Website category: jobs
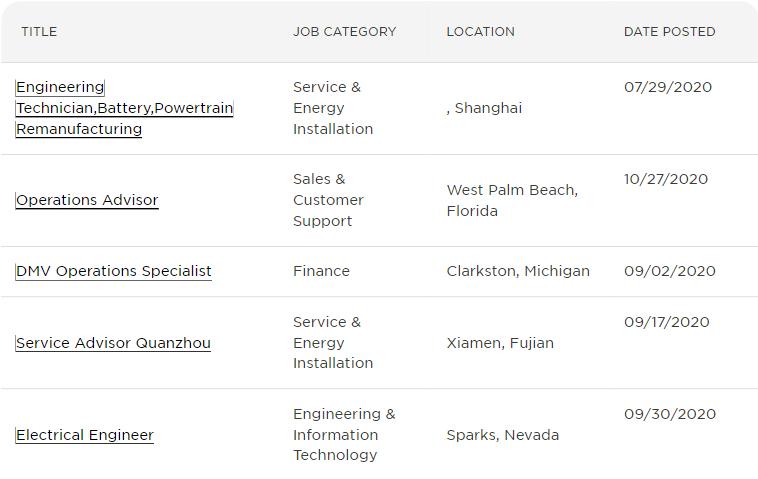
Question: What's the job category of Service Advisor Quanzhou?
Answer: Service & Energy Installation

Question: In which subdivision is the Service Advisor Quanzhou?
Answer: Service & Energy Installation

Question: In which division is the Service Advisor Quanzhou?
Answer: Service & Energy Installation

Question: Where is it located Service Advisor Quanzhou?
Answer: Service & Energy Installation

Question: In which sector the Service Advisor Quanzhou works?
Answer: Service & Energy Installation

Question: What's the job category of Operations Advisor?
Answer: Sales & Customer Support

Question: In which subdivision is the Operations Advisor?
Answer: Sales & Customer Support

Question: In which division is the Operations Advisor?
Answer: Sales & Customer Support

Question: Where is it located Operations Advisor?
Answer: Sales & Customer Support

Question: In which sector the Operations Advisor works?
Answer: Sales & Customer Support

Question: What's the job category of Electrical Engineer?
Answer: Engineering & Information Technology

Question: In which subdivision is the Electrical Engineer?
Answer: Engineering & Information Technology

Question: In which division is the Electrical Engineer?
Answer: Engineering & Information Technology

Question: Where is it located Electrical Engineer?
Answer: Engineering & Information Technology

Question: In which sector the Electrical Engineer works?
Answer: Engineering & Information Technology

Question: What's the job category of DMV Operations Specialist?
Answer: Finance

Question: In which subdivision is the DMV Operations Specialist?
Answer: Finance

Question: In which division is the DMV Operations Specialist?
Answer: Finance

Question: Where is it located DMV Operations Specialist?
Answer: Finance

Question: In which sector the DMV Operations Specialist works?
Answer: Finance

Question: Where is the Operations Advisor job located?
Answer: West Palm Beach, Florida

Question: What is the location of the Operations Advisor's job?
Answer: West Palm Beach, Florida

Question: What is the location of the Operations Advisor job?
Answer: West Palm Beach, Florida

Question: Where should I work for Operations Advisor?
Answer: West Palm Beach, Florida

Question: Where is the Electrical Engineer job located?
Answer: Sparks, Nevada

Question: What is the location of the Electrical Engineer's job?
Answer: Sparks, Nevada

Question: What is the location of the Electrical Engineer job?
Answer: Sparks, Nevada

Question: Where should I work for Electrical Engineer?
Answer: Sparks, Nevada

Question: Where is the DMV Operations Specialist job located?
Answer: Clarkston, Michigan

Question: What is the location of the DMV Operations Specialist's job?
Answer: Clarkston, Michigan

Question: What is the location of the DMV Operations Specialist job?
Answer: Clarkston, Michigan

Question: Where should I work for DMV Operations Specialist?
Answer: Clarkston, Michigan

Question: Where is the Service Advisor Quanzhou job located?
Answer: Xiamen, Fujian

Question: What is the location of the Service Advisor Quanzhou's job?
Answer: Xiamen, Fujian

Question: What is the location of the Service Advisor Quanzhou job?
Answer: Xiamen, Fujian

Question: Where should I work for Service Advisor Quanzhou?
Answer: Xiamen, Fujian

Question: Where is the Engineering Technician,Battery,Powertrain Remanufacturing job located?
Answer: , Shanghai

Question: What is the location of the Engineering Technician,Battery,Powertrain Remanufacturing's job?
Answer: , Shanghai

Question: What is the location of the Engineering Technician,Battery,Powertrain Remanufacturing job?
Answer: , Shanghai

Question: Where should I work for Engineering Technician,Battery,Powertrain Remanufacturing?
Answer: , Shanghai

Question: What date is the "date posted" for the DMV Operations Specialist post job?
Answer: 09/02/2020

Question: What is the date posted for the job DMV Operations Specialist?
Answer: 09/02/2020

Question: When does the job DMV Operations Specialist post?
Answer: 09/02/2020

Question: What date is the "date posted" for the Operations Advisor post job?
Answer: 10/27/2020

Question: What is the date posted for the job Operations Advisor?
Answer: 10/27/2020

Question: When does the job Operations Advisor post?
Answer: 10/27/2020

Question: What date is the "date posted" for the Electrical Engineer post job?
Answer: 09/30/2020

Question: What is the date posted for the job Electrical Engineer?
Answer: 09/30/2020

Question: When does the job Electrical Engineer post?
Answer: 09/30/2020

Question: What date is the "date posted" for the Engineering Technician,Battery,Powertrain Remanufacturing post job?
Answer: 07/29/2020

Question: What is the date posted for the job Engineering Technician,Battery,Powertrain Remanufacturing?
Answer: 07/29/2020

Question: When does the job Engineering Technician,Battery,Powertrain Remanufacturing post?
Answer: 07/29/2020

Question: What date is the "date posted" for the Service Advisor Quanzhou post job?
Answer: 09/17/2020

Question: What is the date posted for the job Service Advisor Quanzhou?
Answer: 09/17/2020

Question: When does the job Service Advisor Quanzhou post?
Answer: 09/17/2020

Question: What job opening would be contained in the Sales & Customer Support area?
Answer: Operations Advisor

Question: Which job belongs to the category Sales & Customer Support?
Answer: Operations Advisor

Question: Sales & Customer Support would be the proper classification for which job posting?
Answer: Operations Advisor

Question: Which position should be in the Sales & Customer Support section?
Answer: Operations Advisor

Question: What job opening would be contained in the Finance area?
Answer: DMV Operations Specialist

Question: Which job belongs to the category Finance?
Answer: DMV Operations Specialist

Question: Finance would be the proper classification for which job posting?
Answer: DMV Operations Specialist

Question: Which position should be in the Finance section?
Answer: DMV Operations Specialist

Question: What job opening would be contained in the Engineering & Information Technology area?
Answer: Electrical Engineer